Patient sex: M
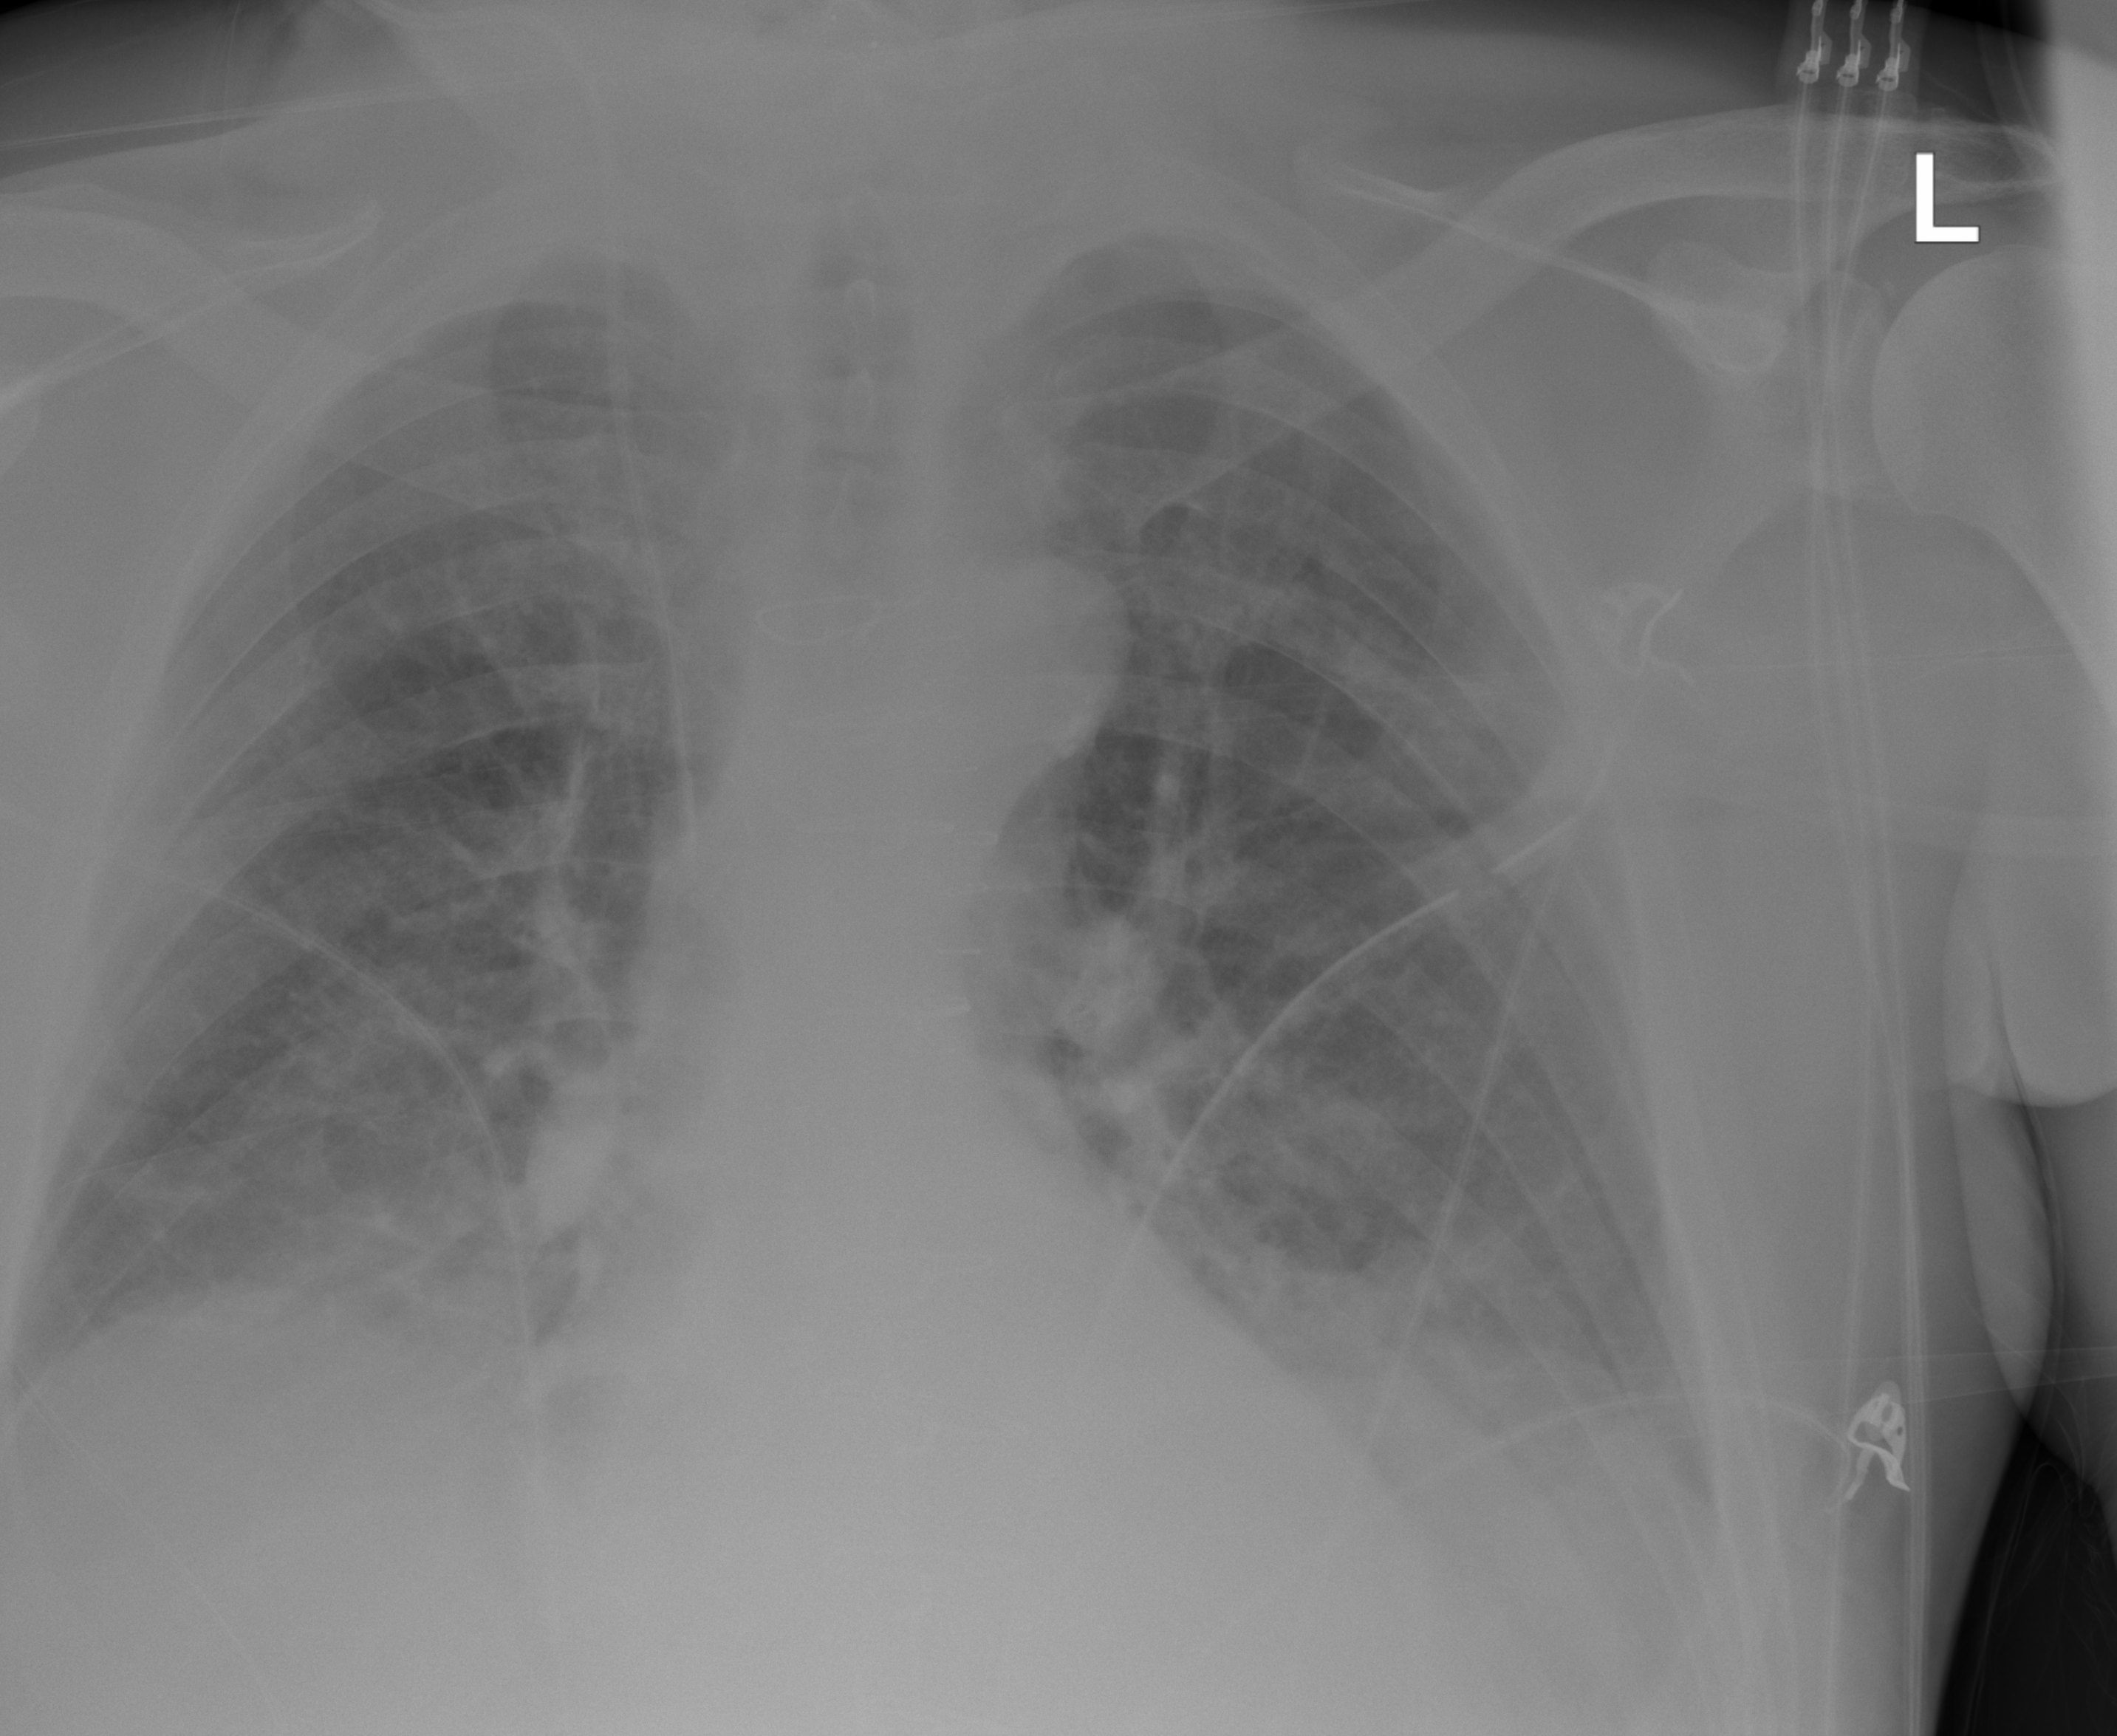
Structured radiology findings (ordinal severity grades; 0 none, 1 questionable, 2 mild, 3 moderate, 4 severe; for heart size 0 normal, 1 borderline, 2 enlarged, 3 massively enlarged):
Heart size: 0
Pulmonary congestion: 2
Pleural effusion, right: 2
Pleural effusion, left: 2
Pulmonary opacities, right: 1
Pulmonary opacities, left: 0
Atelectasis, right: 2
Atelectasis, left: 2